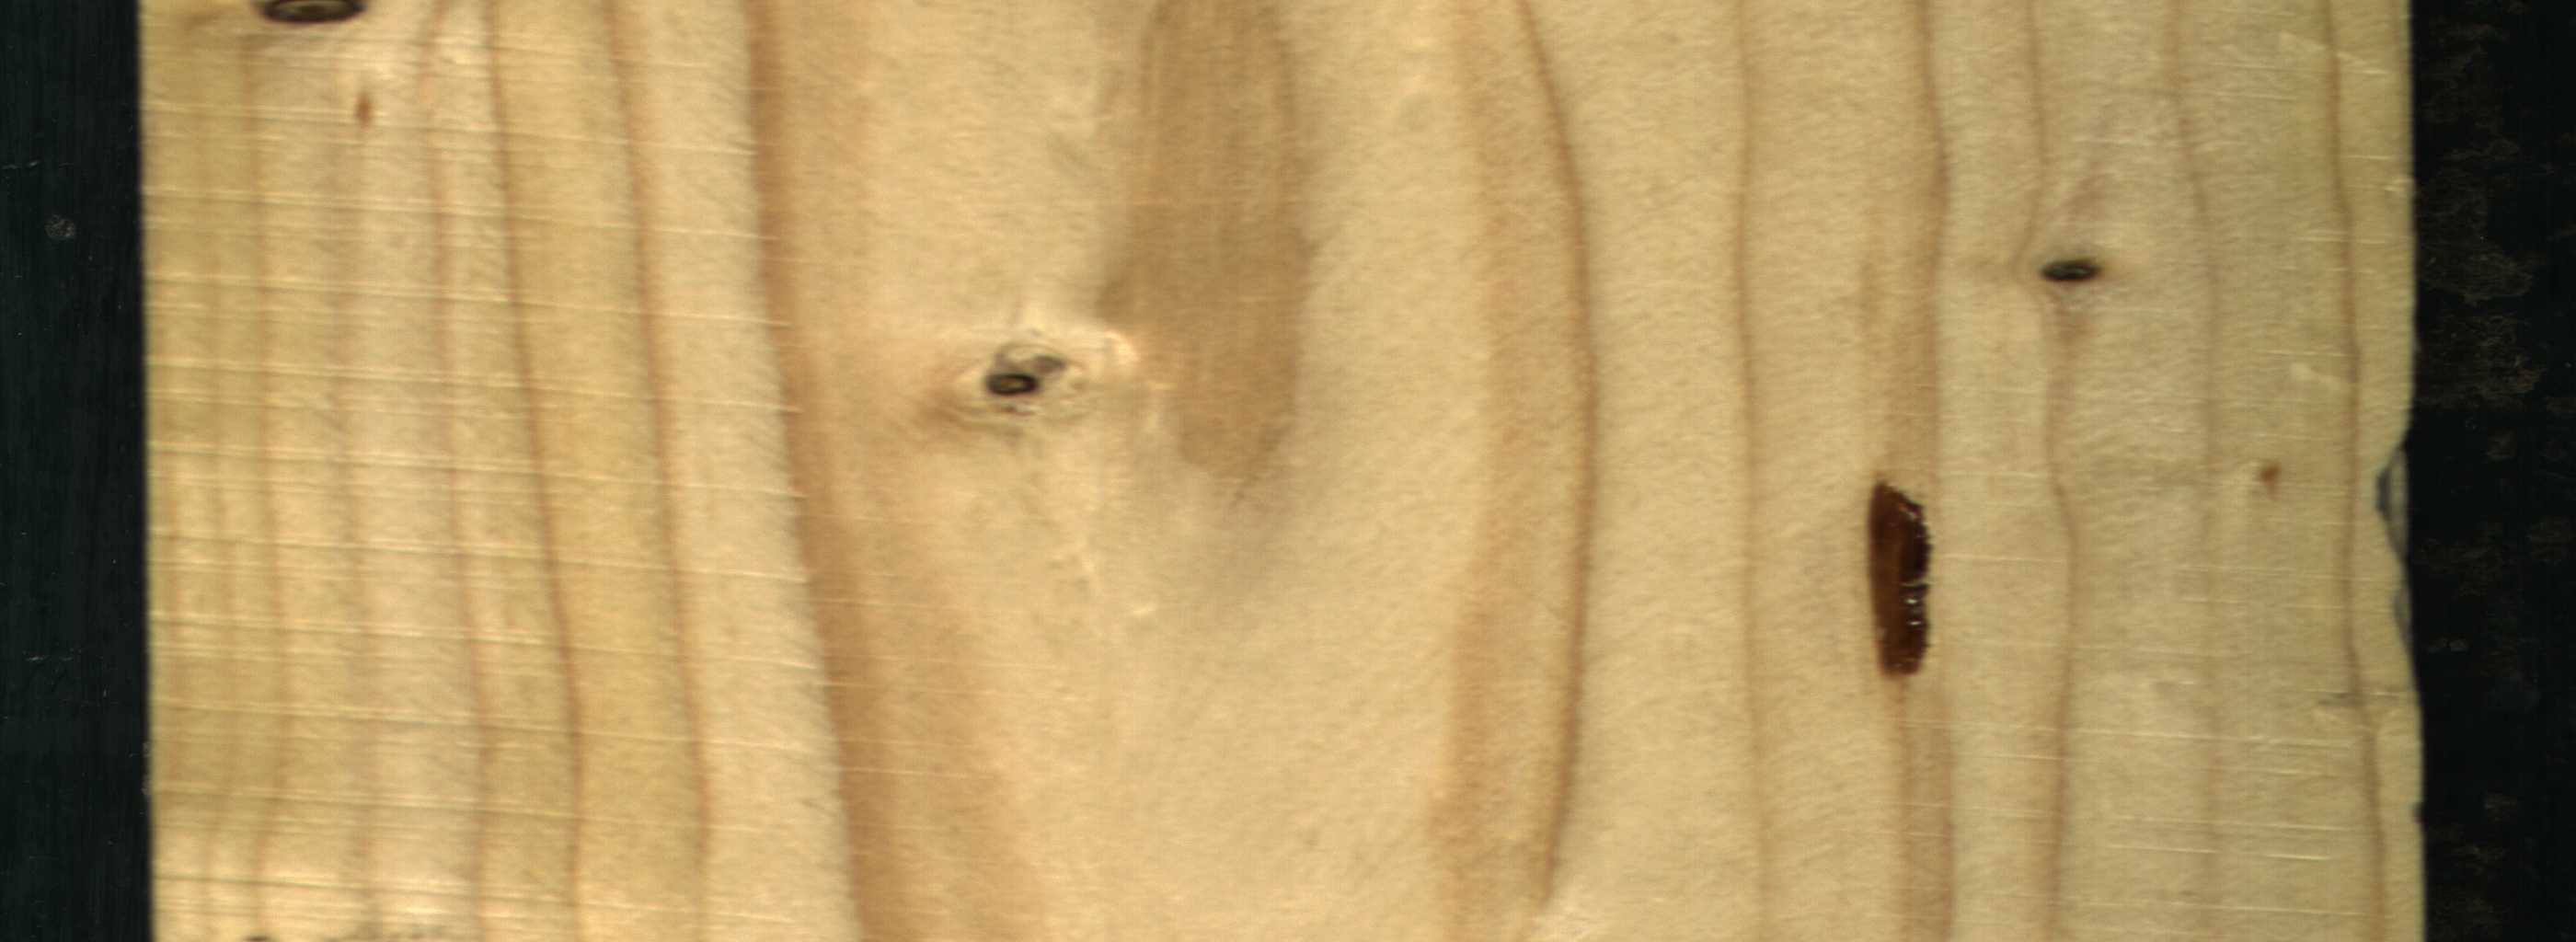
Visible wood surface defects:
resin
Dead_Knot
Dead_Knot
Dead_Knot